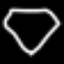
Label: diamond